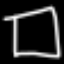
Label: square